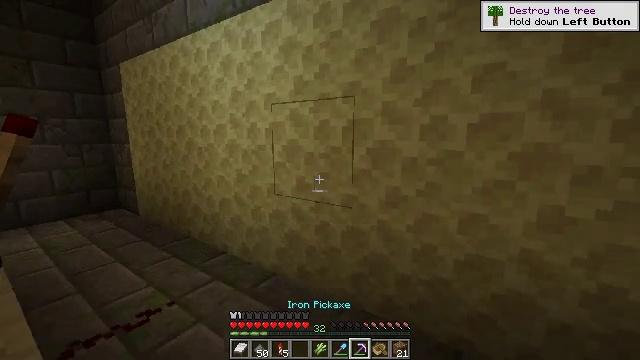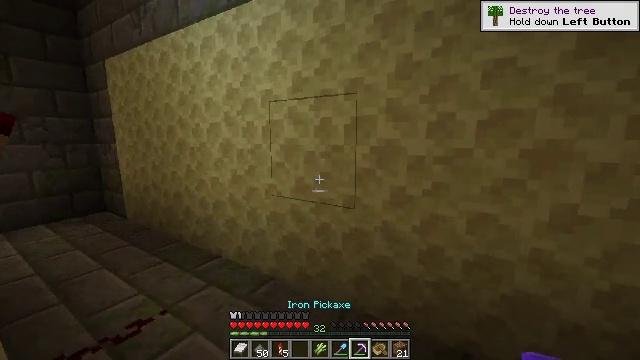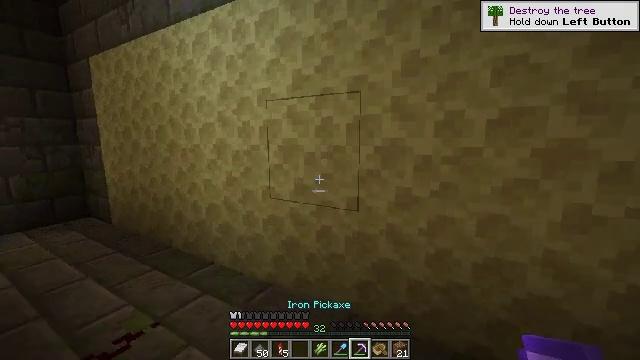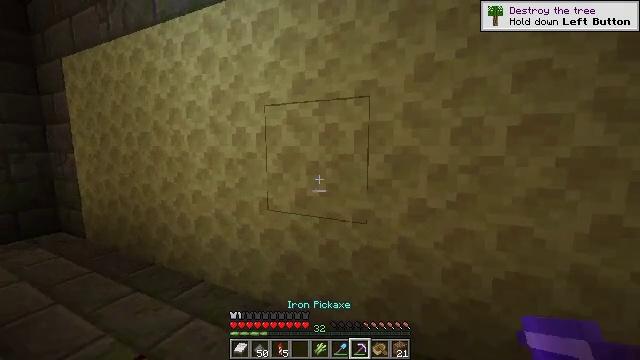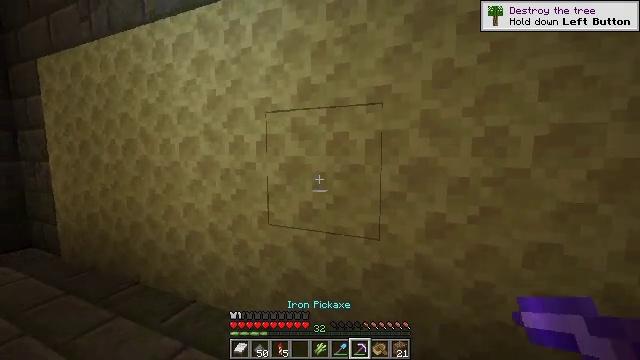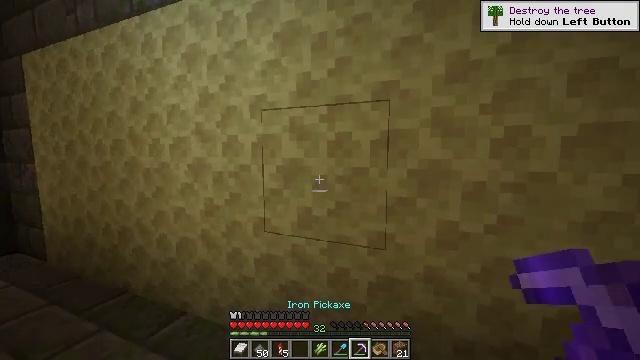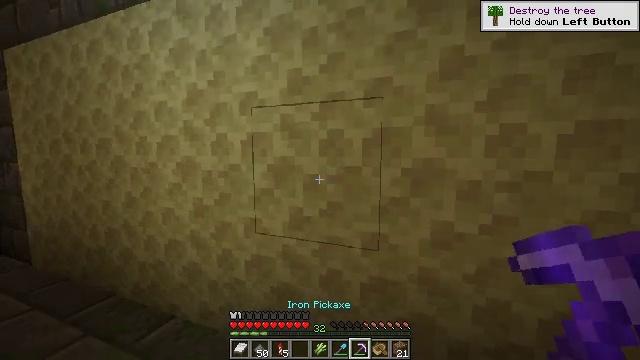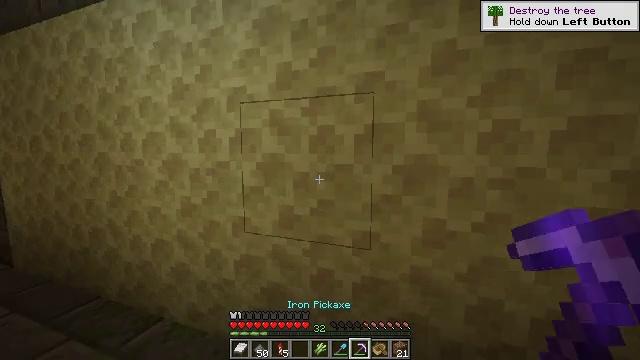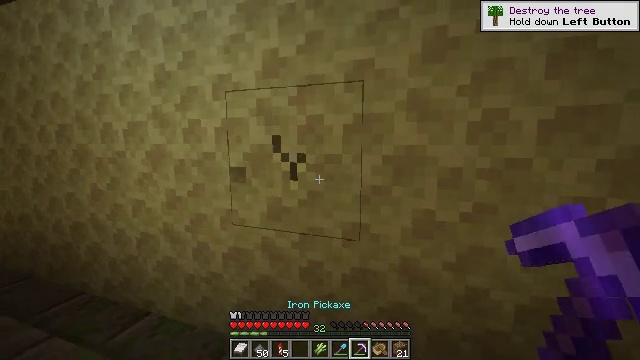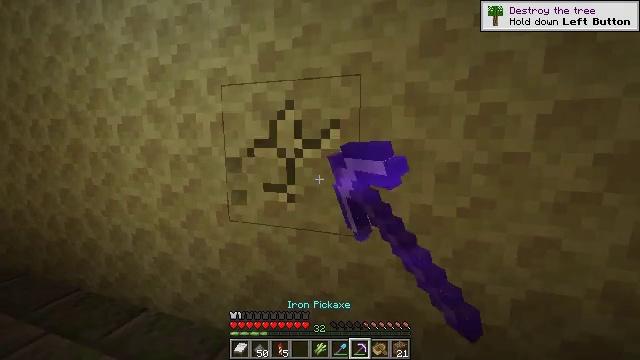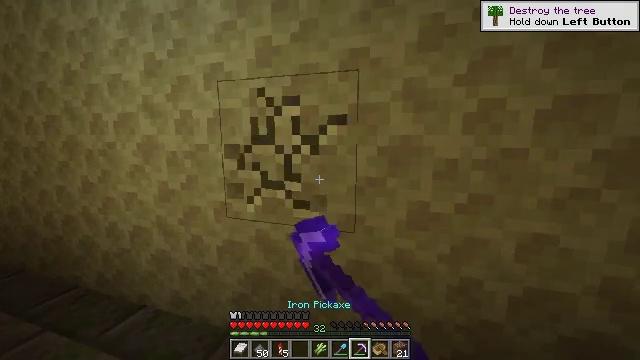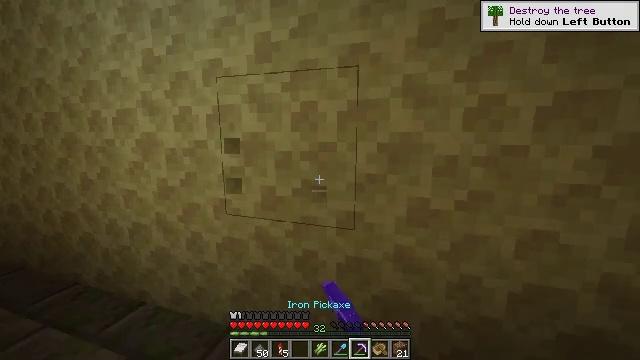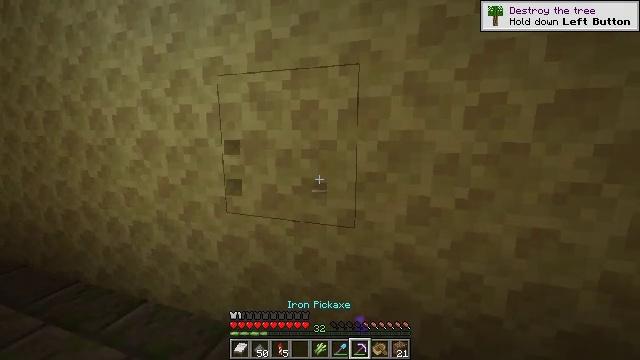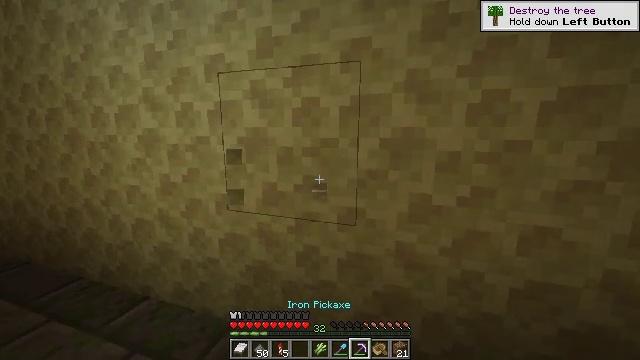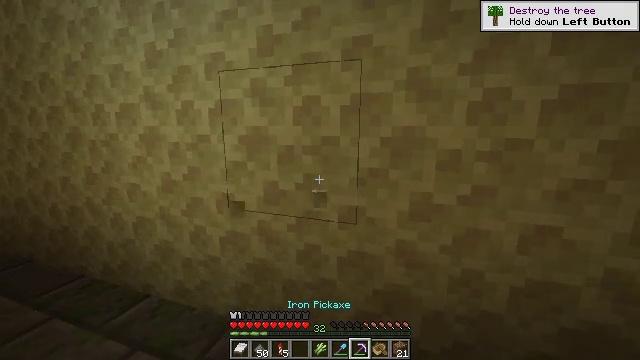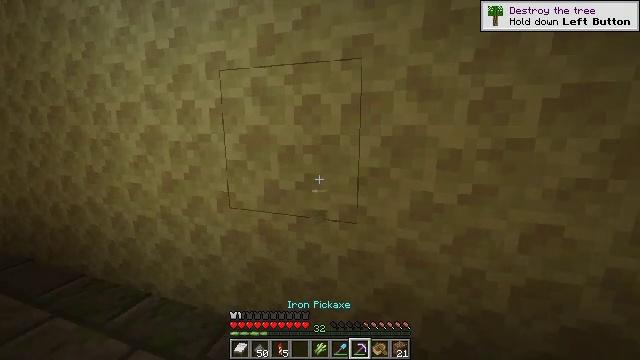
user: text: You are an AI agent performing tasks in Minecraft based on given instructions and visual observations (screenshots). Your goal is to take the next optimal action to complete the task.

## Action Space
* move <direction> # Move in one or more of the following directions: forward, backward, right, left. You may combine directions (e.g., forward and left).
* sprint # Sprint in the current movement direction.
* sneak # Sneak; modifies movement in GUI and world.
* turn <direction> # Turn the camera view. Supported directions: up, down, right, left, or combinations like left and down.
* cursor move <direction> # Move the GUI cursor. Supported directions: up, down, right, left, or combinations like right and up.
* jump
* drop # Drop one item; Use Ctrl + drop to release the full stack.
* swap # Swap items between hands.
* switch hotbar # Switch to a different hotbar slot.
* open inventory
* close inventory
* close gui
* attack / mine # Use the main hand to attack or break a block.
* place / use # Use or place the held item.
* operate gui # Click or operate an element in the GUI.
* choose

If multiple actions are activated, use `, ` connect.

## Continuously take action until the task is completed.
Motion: motion action
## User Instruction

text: Break some end stone blocks.
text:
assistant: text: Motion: move forward and move left, turn right
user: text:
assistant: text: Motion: move forward and move left, turn right
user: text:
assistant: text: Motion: move forward and move left, turn right and up
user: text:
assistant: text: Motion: move forward and move left, turn right and up
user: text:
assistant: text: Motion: move forward
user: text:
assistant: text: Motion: turn right
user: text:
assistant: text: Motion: turn right
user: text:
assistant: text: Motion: turn right and down, attack / mine
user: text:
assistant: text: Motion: attack / mine
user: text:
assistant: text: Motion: attack / mine
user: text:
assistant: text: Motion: no_op
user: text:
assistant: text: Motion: no_op
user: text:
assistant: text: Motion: no_op
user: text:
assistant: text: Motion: no_op
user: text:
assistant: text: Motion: no_op
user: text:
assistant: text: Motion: no_op
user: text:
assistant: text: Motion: attack / mine
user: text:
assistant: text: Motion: move forward, attack / mine
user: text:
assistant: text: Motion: move forward, turn down, attack / mine
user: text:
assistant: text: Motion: attack / mine
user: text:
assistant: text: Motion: attack / mine
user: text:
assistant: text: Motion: attack / mine
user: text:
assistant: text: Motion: attack / mine
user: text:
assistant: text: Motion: no_op
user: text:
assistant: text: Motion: no_op